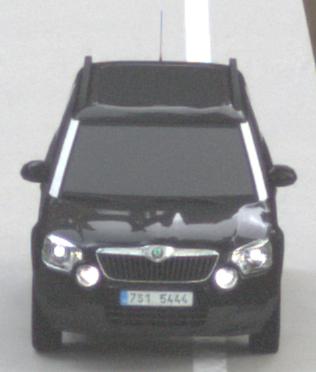
Make: Skoda
Model: Yeti 1.2 TSI
Detailed model: Yeti
Model produced from: 2009/11
Model produced until: 2011/10
Doors: 5
Color: black
Road condition: dry road
Daytime: morning or afternoon
Contrast: low contrast